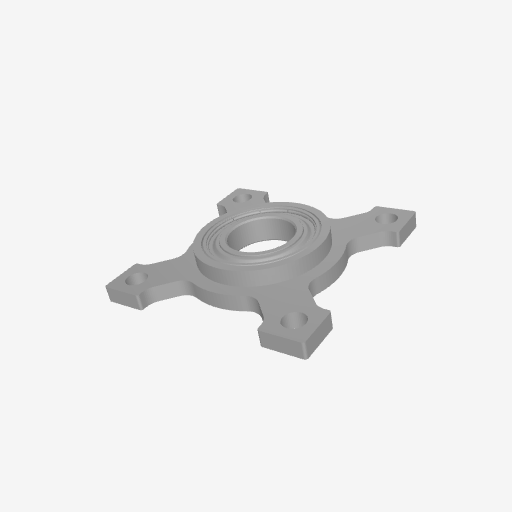
Part: ThruHolePillowBlock12ID